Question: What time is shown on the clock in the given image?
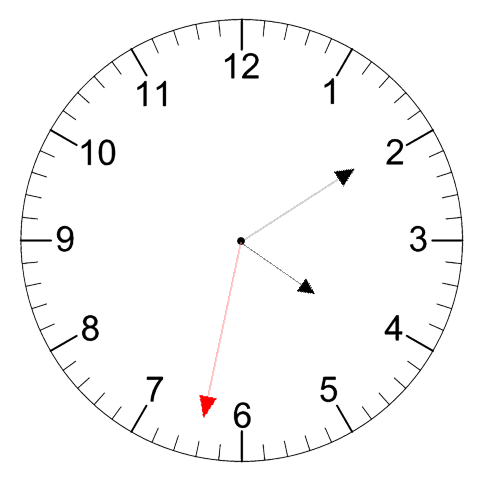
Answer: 04:09:32